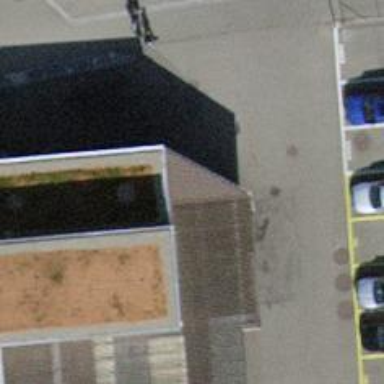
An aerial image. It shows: Fuel station.